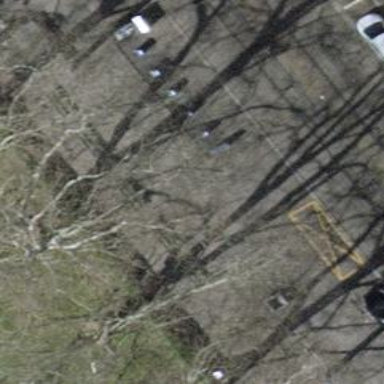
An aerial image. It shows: Bench for seating.